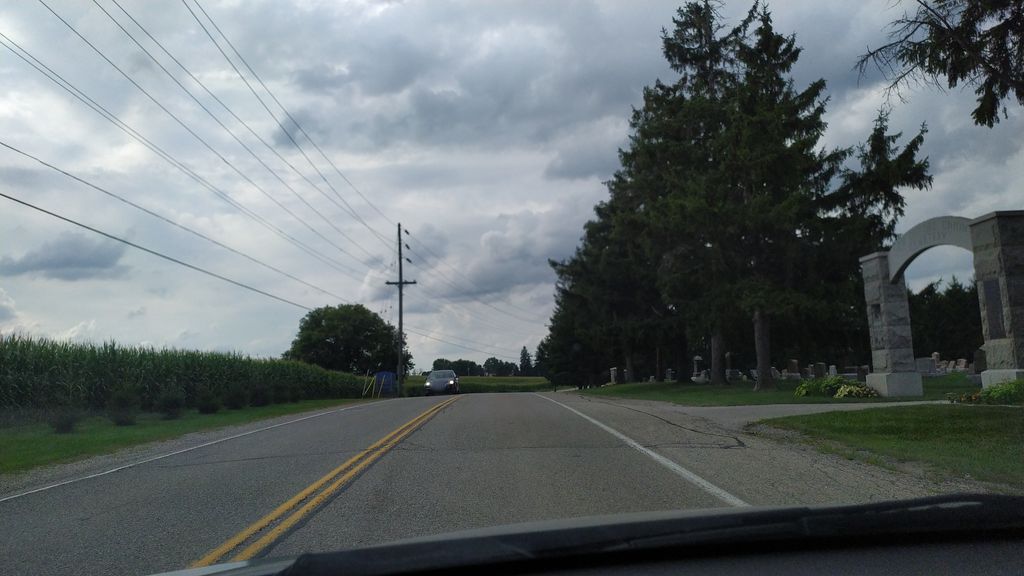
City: kitchener-waterloo